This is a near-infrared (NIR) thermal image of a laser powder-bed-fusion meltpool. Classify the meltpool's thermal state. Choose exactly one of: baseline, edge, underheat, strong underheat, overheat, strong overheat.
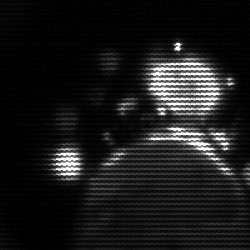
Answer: baseline